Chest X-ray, AP view. Patient: 56 years old, sex M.
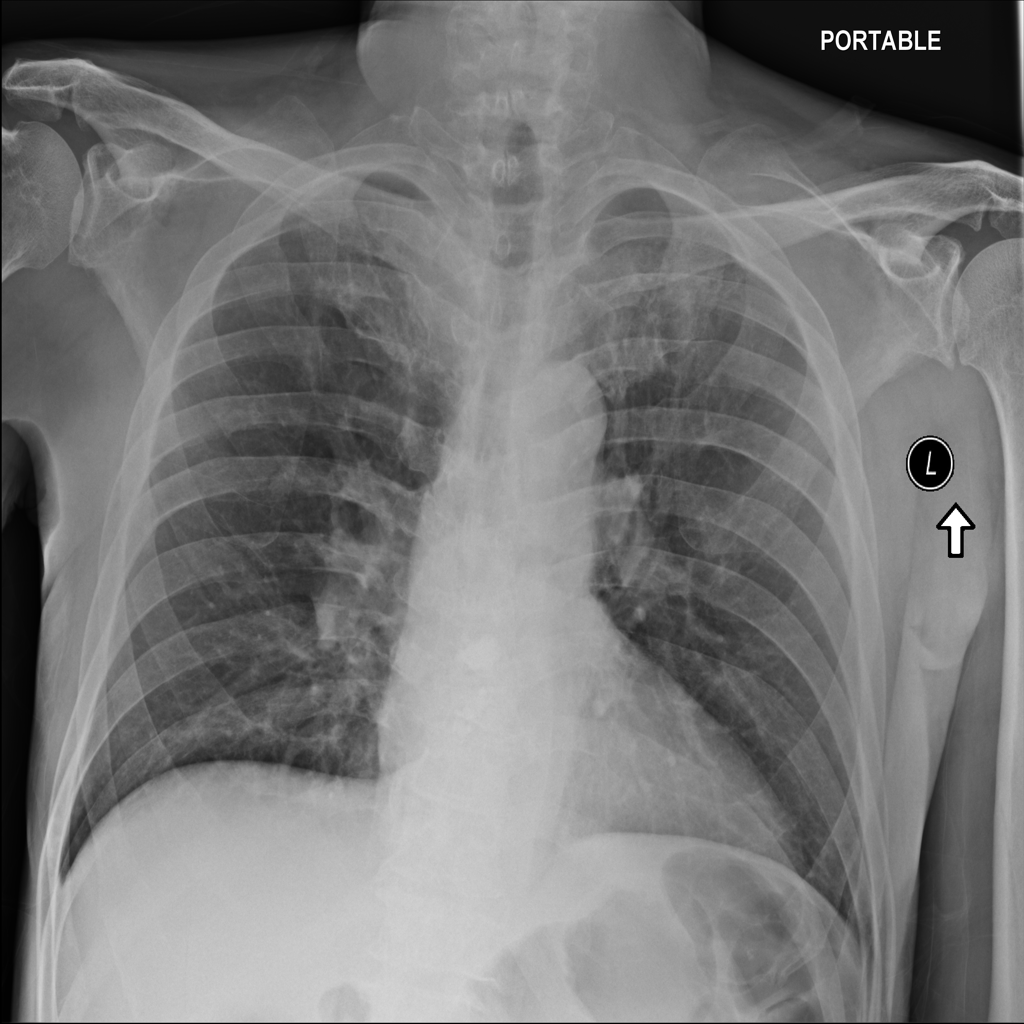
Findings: Infiltration